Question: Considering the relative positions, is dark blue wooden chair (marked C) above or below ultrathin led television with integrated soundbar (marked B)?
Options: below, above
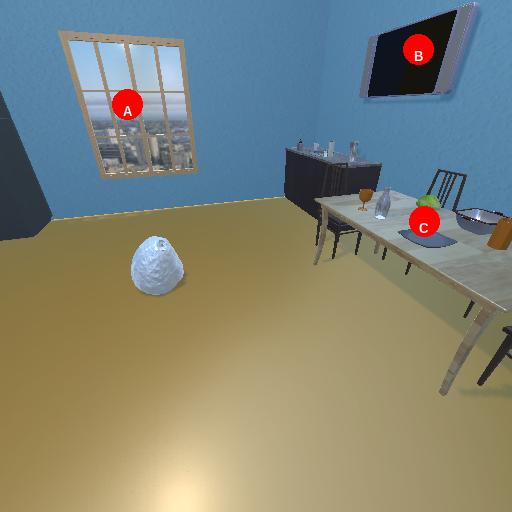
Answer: below